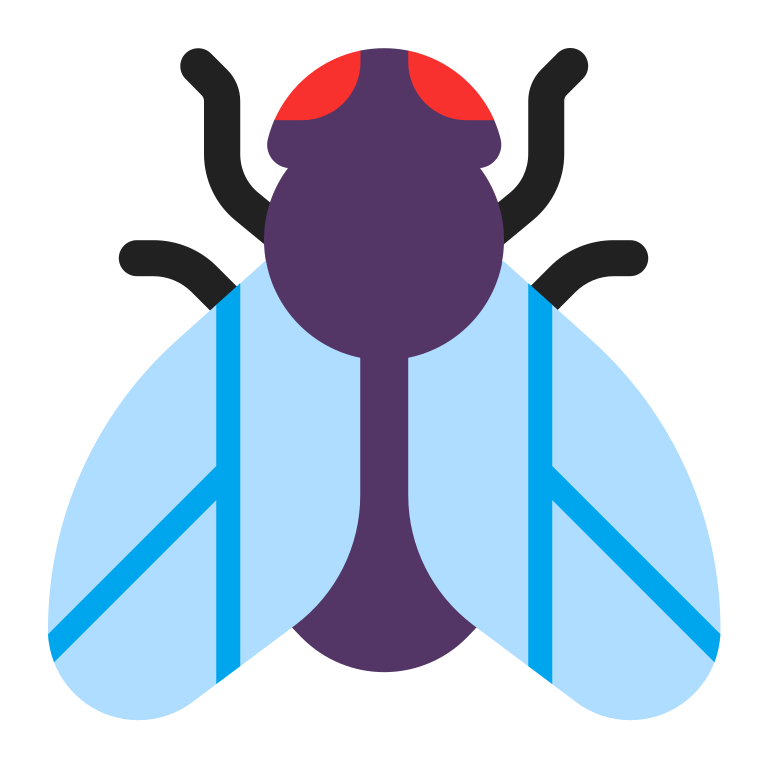
fly flat